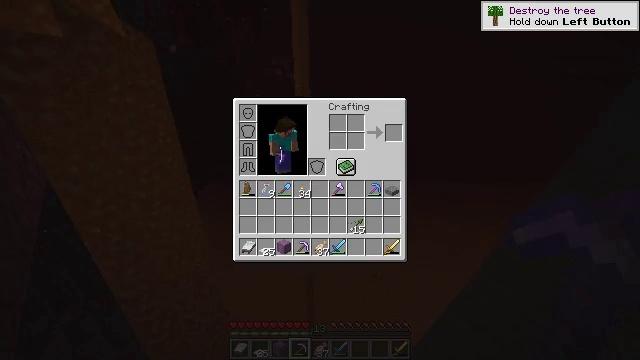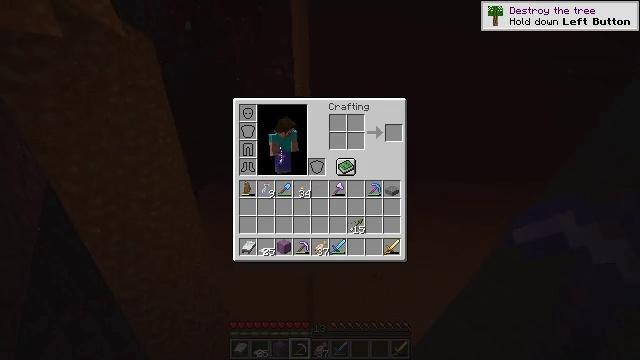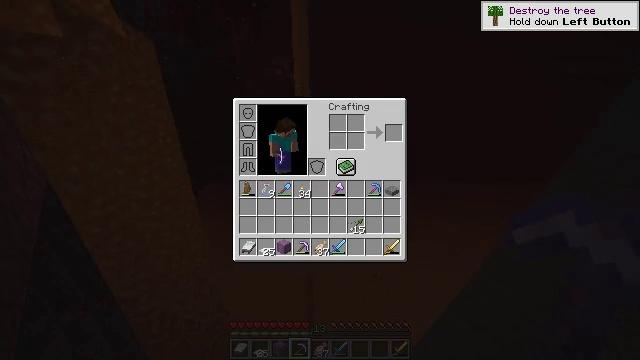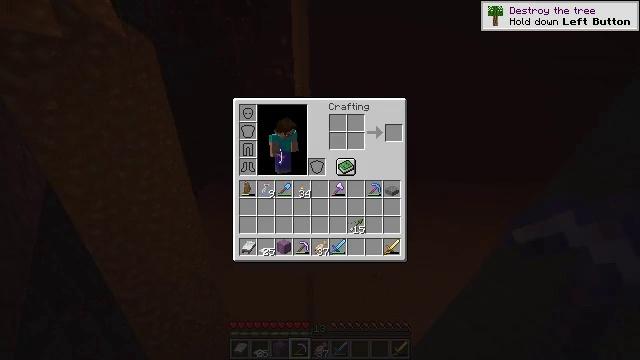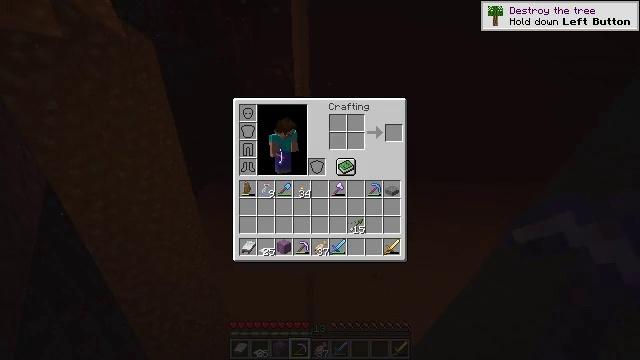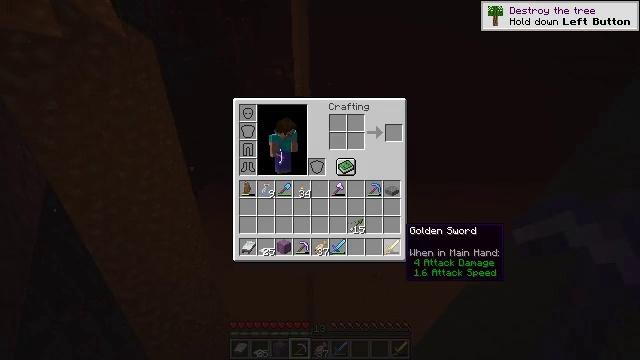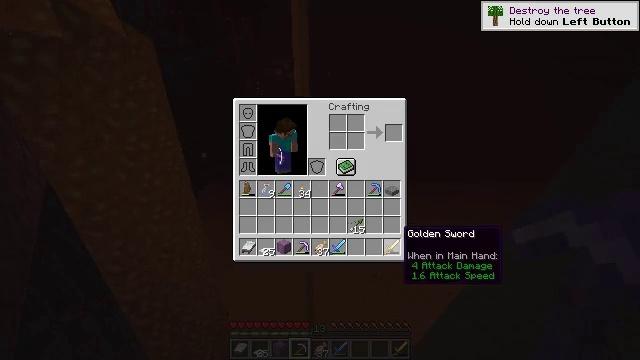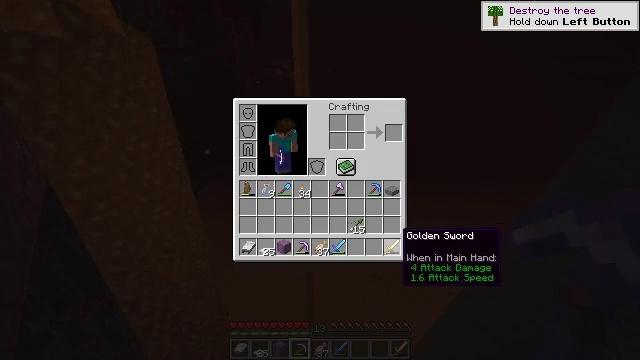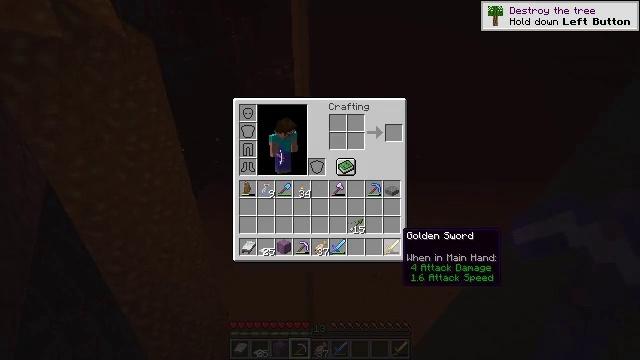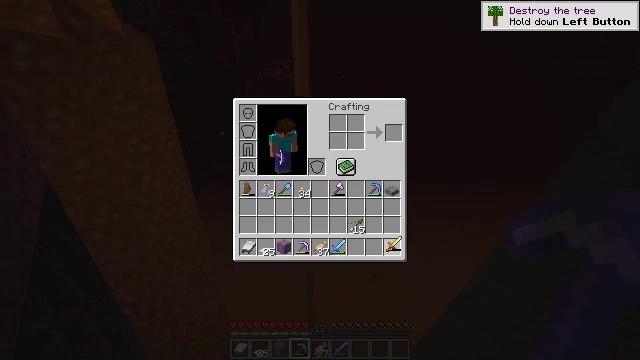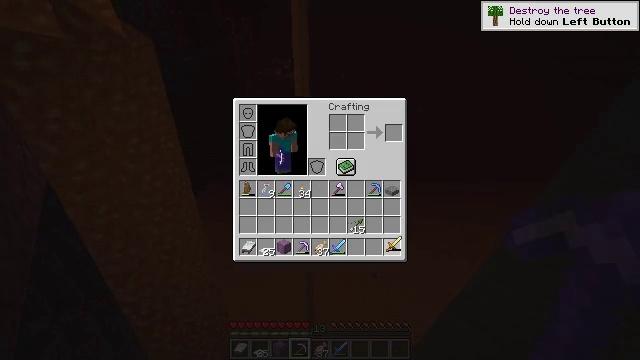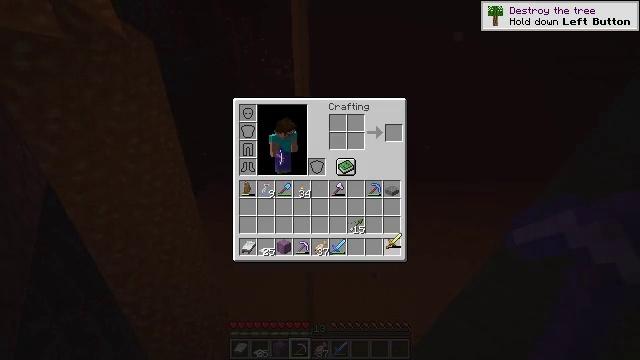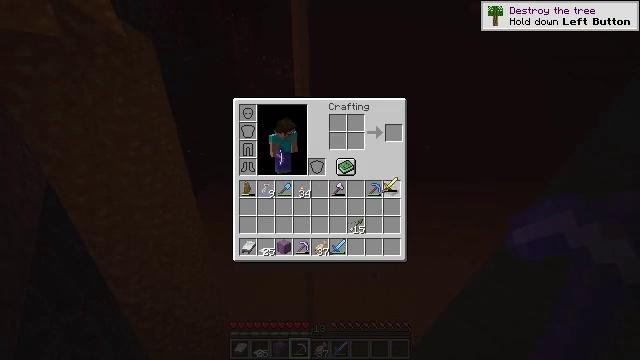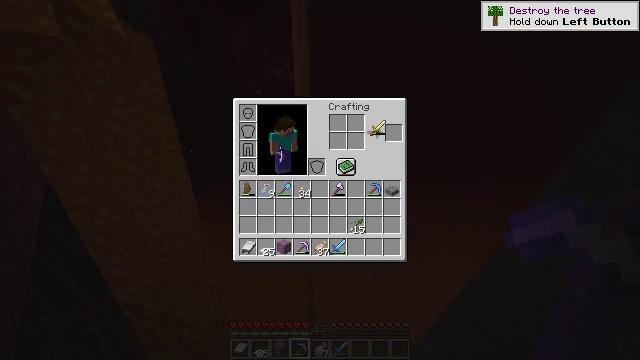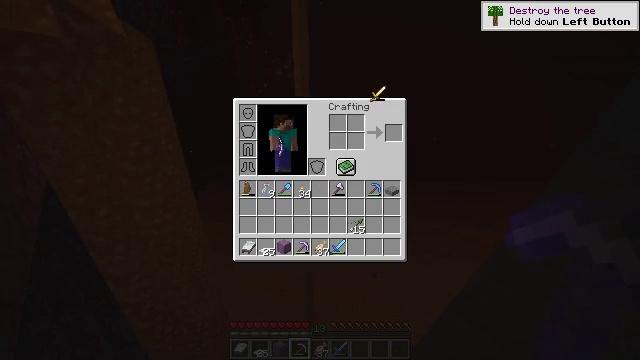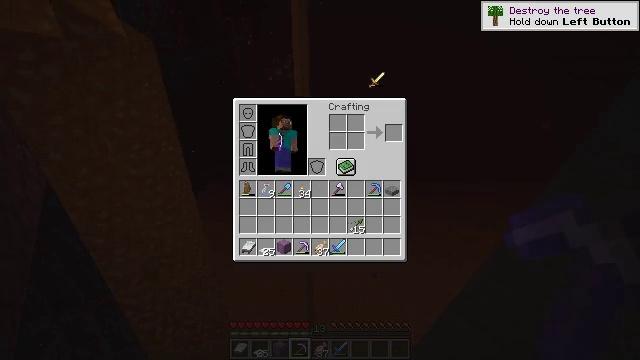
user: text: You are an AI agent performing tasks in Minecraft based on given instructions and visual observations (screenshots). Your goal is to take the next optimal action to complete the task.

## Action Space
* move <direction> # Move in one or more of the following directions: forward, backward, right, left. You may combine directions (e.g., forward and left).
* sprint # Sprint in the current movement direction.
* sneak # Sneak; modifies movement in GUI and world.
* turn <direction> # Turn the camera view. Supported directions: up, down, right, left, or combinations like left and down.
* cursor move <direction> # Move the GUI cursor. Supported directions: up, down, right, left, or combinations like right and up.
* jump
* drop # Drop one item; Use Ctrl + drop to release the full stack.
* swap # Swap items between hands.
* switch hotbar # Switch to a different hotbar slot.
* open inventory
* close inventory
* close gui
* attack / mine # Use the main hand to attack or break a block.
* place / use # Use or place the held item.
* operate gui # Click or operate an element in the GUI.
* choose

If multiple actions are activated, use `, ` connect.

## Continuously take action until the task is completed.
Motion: motion action
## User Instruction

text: Remove a golden sword from the inventory.
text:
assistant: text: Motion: cursor move left and down
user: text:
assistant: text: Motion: cursor move down
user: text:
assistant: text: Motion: no_op
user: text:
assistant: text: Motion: no_op
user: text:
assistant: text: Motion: no_op
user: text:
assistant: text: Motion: no_op
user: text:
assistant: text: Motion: no_op
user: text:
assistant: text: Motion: no_op
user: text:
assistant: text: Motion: operate gui
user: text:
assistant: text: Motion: operate gui
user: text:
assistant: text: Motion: no_op
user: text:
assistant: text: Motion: cursor move up
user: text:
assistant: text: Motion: cursor move left and up
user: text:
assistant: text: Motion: cursor move up
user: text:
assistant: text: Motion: cursor move up
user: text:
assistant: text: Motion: cursor move up
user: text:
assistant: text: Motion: no_op
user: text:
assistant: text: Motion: cursor move up
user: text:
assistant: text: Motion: no_op
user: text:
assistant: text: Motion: operate gui
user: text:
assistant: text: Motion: operate gui
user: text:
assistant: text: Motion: no_op
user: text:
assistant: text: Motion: cursor move right and down
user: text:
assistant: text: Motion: cursor move down
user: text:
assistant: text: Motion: cursor move down
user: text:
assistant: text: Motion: cursor move down
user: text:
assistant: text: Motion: no_op